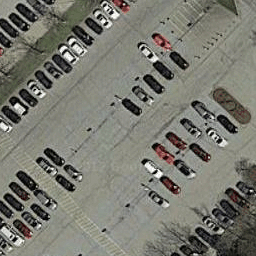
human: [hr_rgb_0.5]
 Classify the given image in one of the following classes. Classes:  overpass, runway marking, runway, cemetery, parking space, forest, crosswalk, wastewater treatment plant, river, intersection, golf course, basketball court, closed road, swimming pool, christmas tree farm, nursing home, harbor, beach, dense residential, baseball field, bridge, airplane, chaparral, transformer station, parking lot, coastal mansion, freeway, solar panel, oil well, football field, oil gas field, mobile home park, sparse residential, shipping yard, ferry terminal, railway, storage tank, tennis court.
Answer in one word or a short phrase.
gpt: parking lot